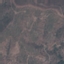
Land use / land cover class: HerbaceousVegetation